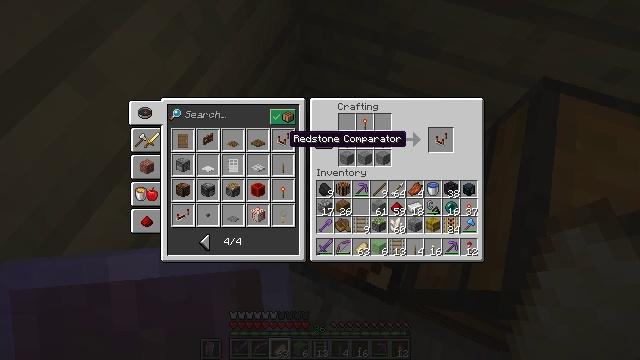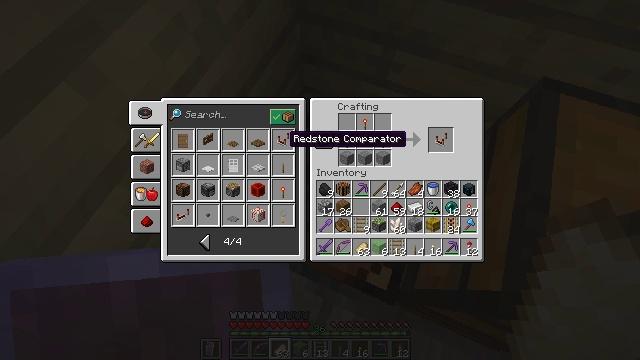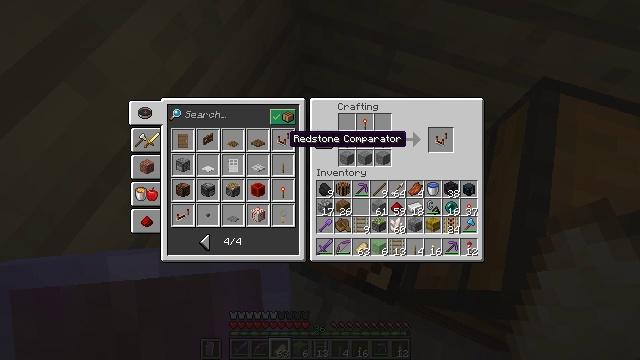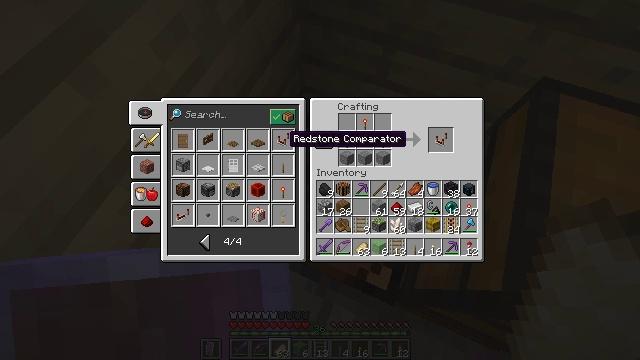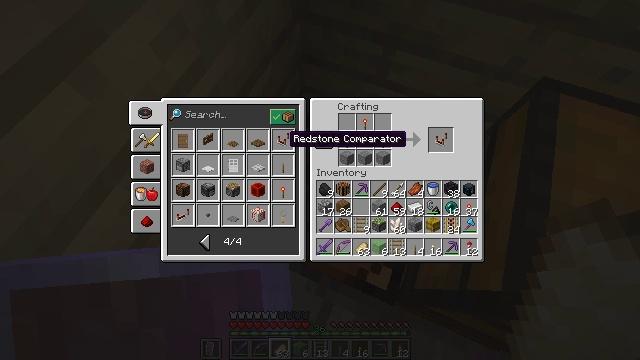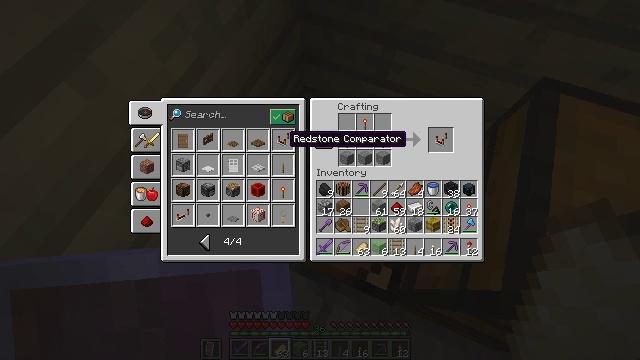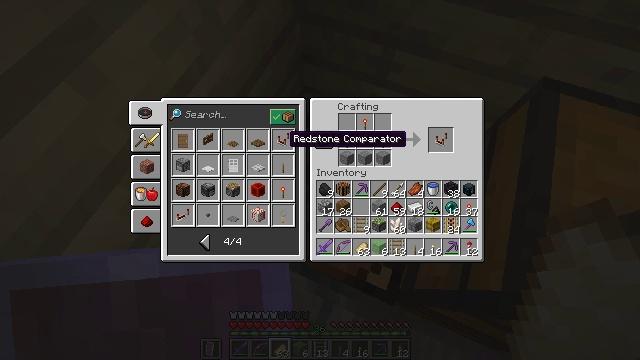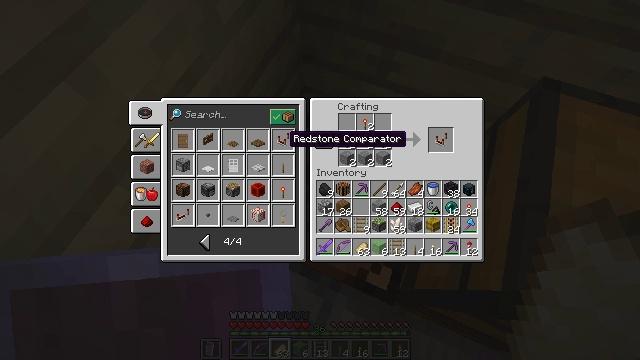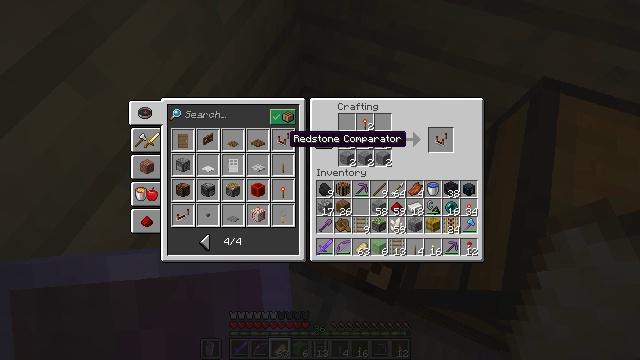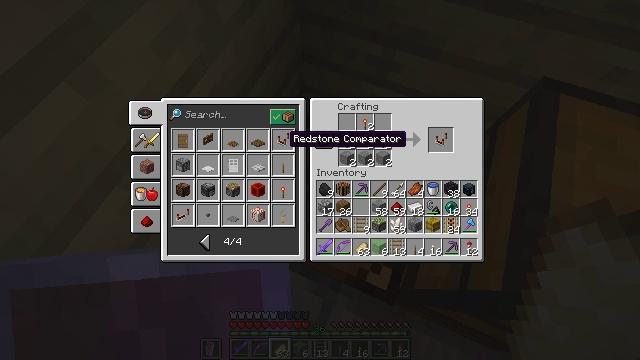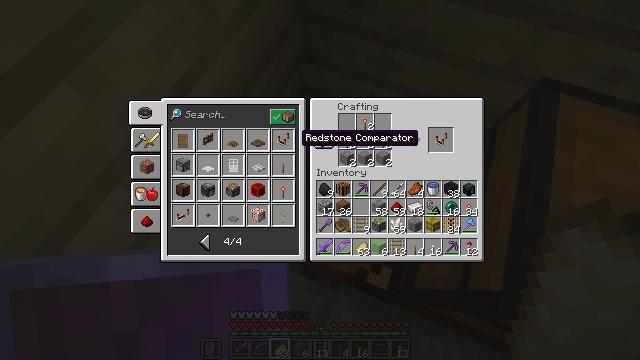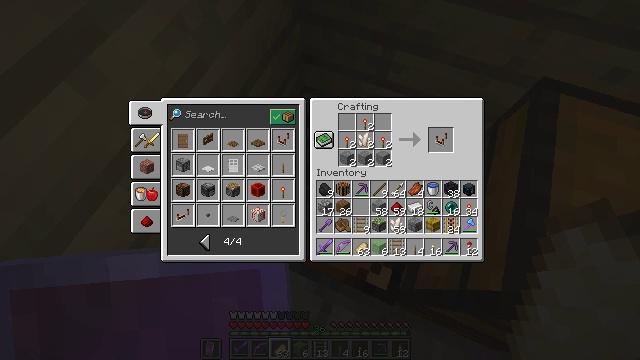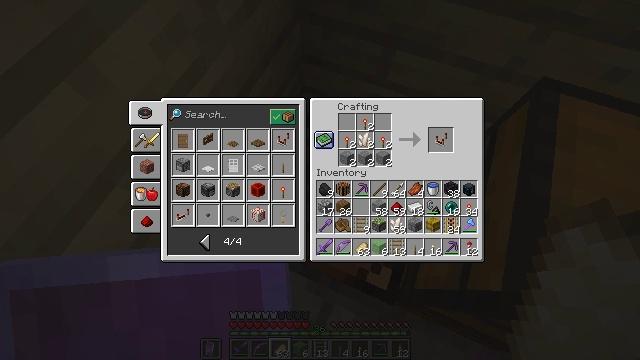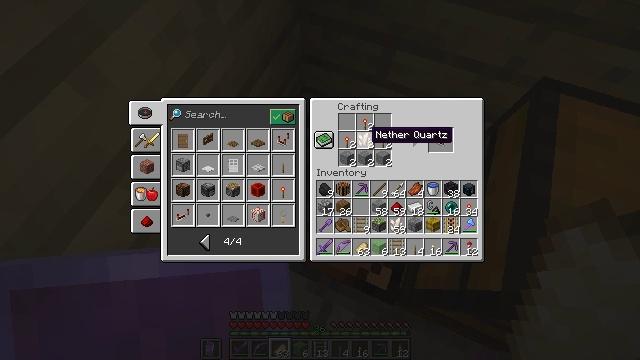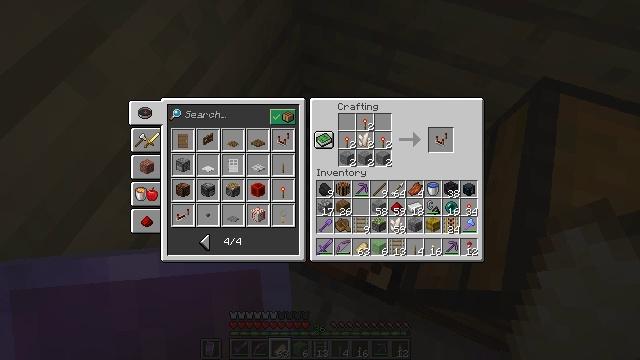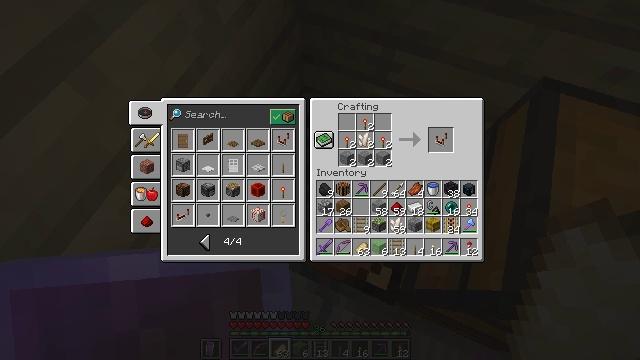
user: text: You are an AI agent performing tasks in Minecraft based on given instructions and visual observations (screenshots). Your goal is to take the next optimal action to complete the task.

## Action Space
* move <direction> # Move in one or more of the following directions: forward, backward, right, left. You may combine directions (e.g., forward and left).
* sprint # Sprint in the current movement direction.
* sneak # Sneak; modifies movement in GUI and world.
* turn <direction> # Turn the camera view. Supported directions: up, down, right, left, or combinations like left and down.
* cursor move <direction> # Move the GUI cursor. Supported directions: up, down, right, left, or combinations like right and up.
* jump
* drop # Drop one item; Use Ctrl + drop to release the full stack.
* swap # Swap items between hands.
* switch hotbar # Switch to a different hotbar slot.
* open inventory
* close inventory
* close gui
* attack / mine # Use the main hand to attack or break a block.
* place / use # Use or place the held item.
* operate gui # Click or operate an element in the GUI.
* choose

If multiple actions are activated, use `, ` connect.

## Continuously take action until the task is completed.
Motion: motion action
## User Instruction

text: Use the crafting table to create a comparator.
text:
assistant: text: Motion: attack / mine
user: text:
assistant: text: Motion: attack / mine
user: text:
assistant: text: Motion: attack / mine
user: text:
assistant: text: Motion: no_op
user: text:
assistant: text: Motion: no_op
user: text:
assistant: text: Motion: no_op
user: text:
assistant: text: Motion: no_op
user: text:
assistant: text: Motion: no_op
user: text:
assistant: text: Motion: no_op
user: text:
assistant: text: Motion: turn right
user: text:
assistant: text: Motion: turn right
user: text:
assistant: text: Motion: turn right
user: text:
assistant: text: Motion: turn right
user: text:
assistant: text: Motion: turn right
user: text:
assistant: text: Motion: turn right
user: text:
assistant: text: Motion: turn right
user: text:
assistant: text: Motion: no_op
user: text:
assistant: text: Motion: no_op
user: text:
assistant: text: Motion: no_op
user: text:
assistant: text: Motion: no_op
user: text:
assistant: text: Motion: no_op
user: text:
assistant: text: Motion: sneak, turn right
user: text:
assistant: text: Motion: sneak
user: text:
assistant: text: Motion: sneak
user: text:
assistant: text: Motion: sneak
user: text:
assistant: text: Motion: sneak
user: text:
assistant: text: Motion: sneak
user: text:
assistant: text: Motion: sneak
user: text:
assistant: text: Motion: sneak
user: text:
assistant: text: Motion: sneak